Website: lowes
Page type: customer-info-address
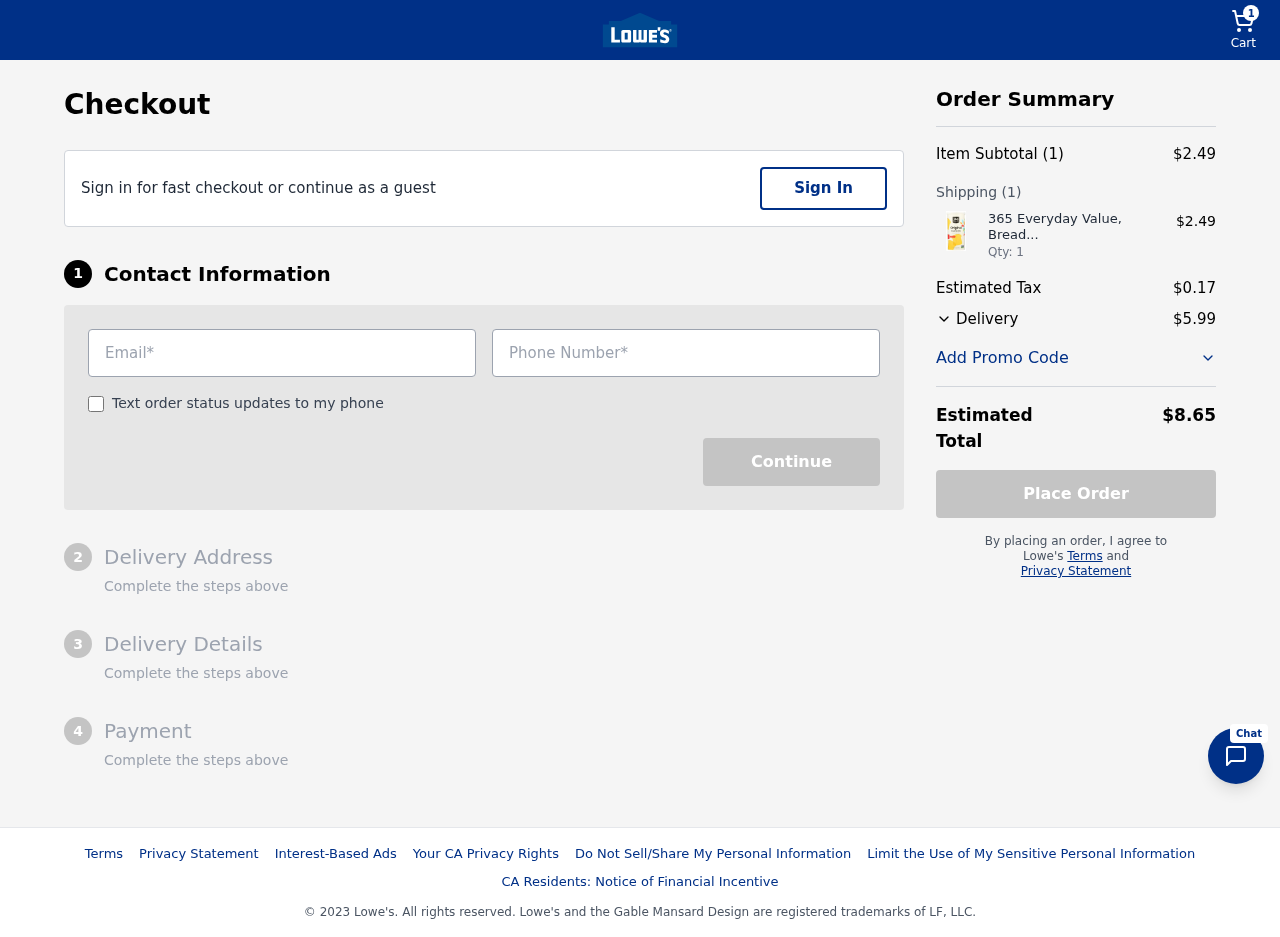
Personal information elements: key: PII_EMAIL
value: tanya_obrien@gmail.com
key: PII_PHONE
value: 4702035441
Product elements: key: PRODUCT1_NAME
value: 365 Everyday Value, Bread Crumbs, Original, 15 oz
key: PRODUCT1_PRICE
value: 2.49
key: PRODUCT1_QUANTITY
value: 1
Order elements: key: ORDER_NUM_ITEMS
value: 1
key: ORDER_SUBTOTAL
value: $2.49
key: ORDER_NUM_ITEMS2
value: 1
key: ORDER_TAX
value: $0.17
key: ORDER_SHIPPING_COST
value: $5.99
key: ORDER_TOTAL
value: $8.65